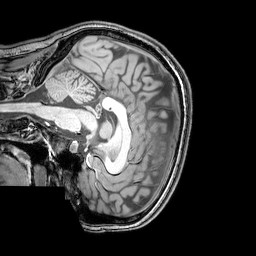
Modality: T1w
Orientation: sagittal
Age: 26
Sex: female
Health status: healthy
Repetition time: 0.081 s
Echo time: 0.037 s